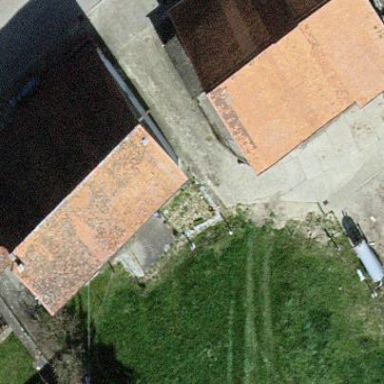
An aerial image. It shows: Farm building.